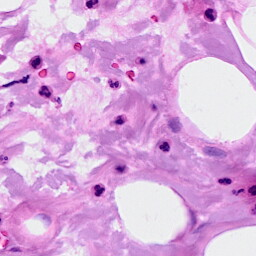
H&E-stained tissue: Breast